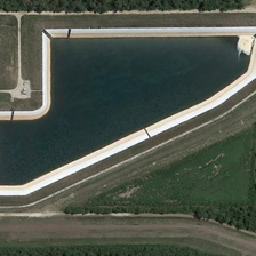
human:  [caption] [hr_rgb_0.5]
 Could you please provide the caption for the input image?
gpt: The vast lake takes on an irregular shape.

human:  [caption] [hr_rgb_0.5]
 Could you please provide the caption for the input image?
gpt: The Lake Vessel presents an irregular form.

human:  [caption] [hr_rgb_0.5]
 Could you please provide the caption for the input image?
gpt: The vast lake is irregular.

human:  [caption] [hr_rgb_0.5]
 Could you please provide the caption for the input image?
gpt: the vast lake has an irregular shape.

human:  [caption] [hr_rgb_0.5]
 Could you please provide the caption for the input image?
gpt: The Great Lakes take on an unusual shape.